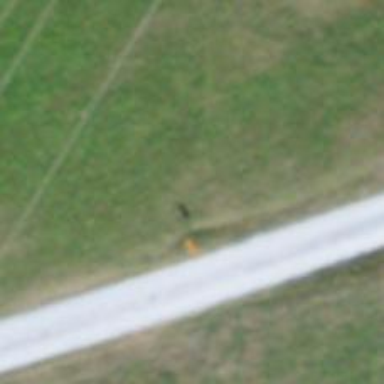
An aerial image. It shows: Pole supporting pipeline marker with roof cover.